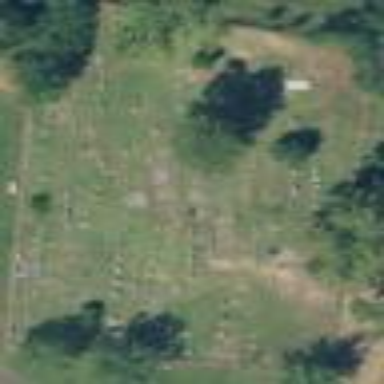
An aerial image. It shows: Cemetery.